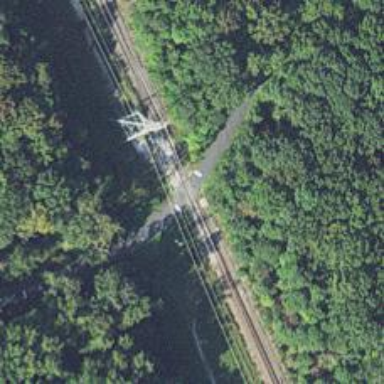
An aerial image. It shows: Level crossing along the railway.